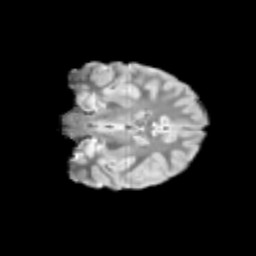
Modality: T2w
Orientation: coronal
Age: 9
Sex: female
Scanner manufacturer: siemens
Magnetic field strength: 3 T
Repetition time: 3.8 s
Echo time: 0.07 s